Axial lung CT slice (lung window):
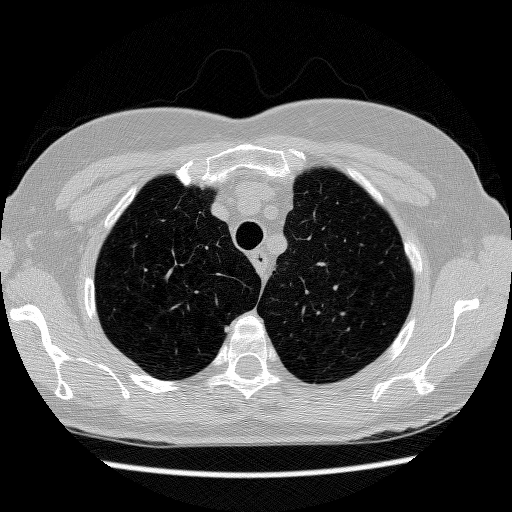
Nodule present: yes
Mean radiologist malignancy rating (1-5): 4